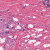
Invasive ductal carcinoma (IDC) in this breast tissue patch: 0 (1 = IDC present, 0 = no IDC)